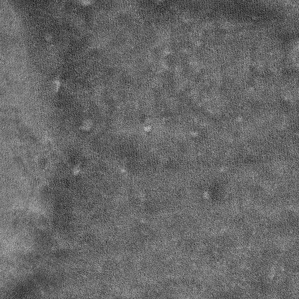
Label: frost